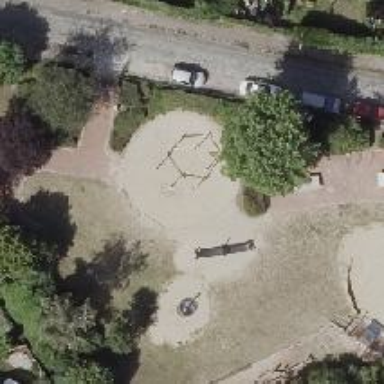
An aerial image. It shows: Playground with bridge.